Question: i want to add a password to this line :
'''
define('FTP_PASS' '@Aj\Zx5YJG')
'''
but wp-confing will not recognize @ and \ as characters and for that reason my website goes down.
How can i add those characters as text there?

thanks!
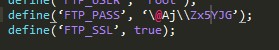
Answer: Typo? you're missing a comma between the two parameters and the quotes on the screenshot do not look regular.
<URL>
'''
define('FTP_PASS','@Aj\Zx5YJG');
'''